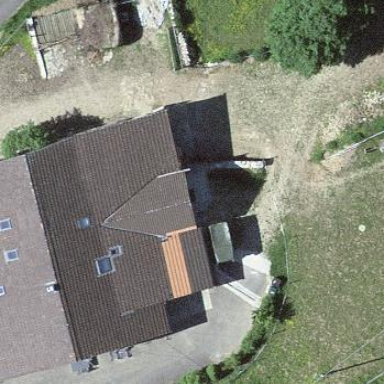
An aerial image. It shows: Farm building.